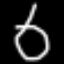
Label: octagon